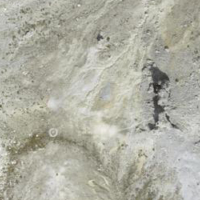
EUNIS habitat code: 48
Species observed at this site:
Saxifraga caesia